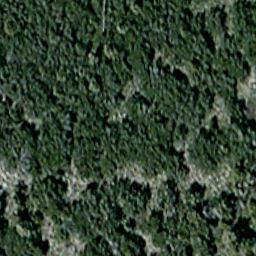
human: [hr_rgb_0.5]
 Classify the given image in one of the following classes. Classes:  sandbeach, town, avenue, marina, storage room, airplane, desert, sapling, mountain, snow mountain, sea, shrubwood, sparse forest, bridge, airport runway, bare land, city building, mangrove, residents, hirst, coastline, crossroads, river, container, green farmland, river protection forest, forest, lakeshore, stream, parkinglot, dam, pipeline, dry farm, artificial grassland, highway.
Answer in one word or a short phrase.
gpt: sparse forest